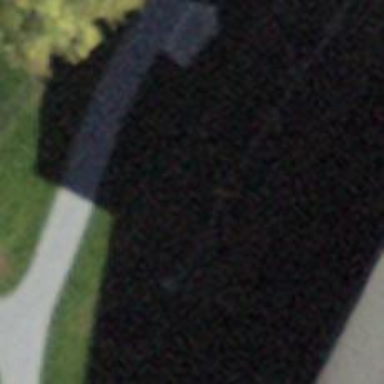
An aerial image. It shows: Playground featuring trampoline.